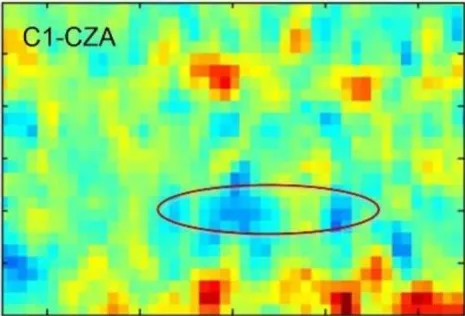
The event-related desynchronization (ERD) plotted in blue color, showing the decrease in electroencephalography rhythmic amplitude as indicated in the circle, revealed in the beta band centered around 20 Hz starting 0.5 s after the sound cue was provided at 0 s. The ERD was associated with the actual toe extension. According to the time-spectral analysis of ERD, the beta band frequency from 16 to 24 Hz were determined for feedback training and subsequently for control of knee lock.
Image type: radiology (x_ray)